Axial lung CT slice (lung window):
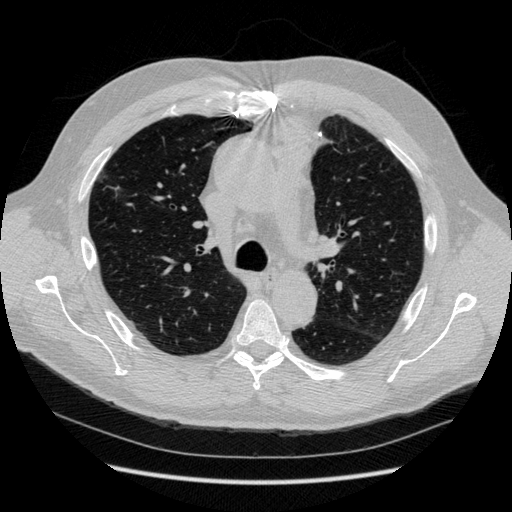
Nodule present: yes
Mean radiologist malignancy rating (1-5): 3